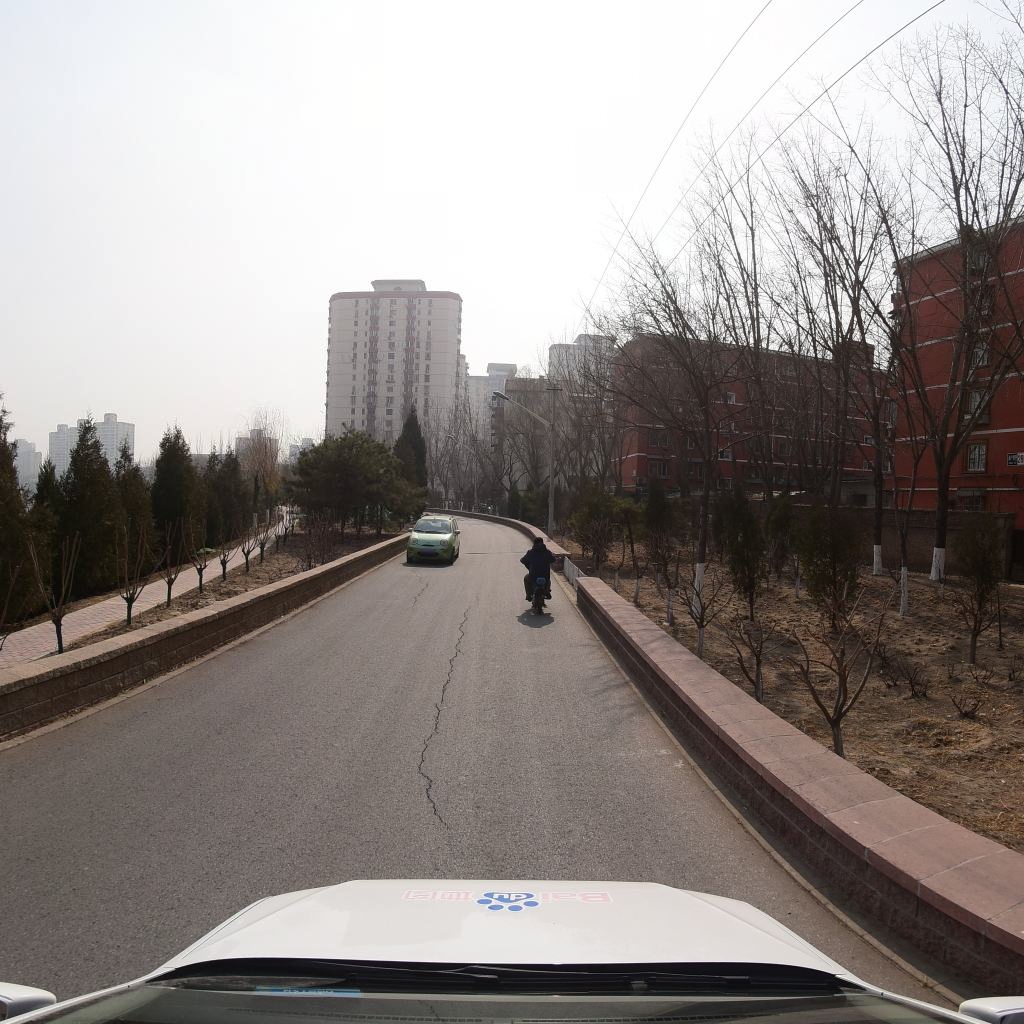
Region: Fengtai
Road damage annotations: longitudinal crack, longitudinal crack